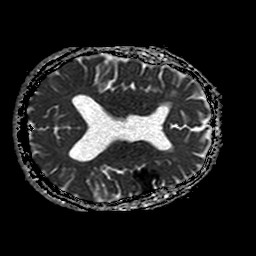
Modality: ADC
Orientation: axial
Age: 61
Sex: male
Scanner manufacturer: philips
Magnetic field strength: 1.5 T
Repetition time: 3.809 s
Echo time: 0.09719 s